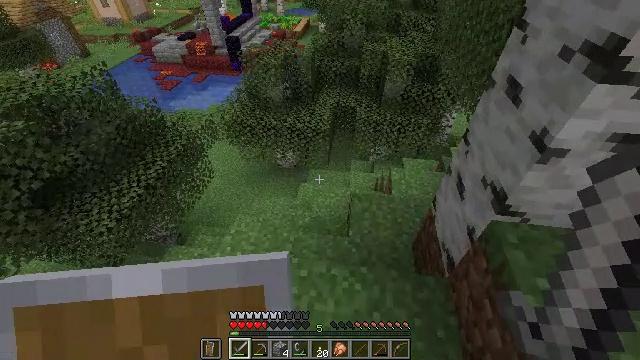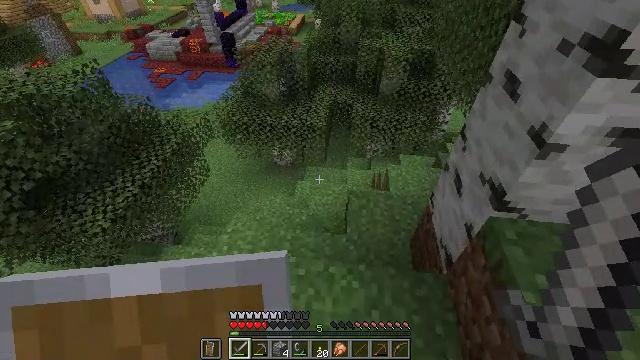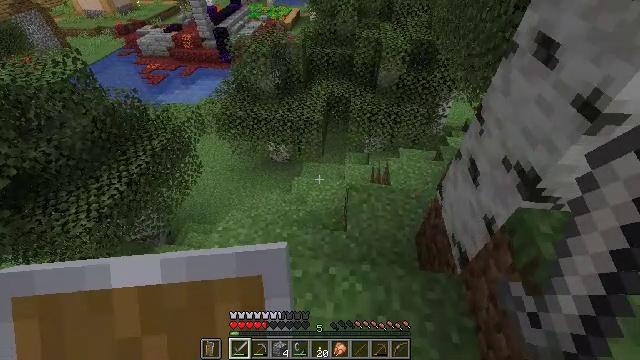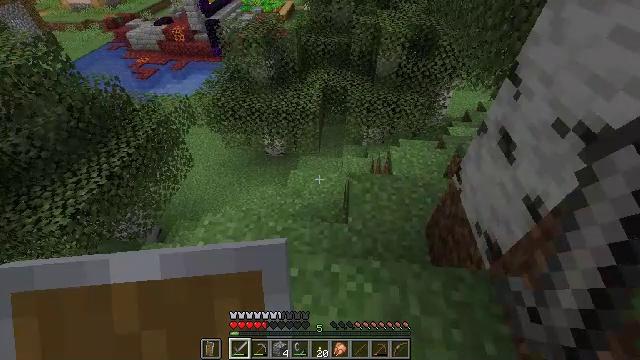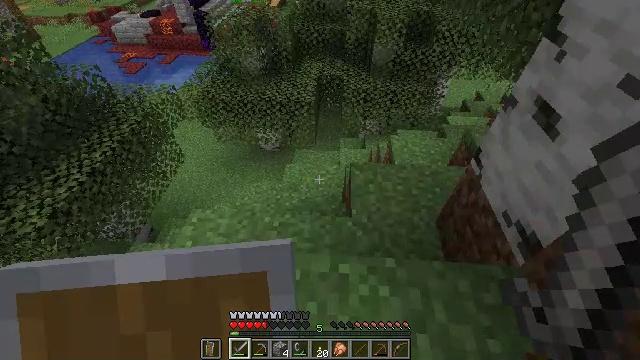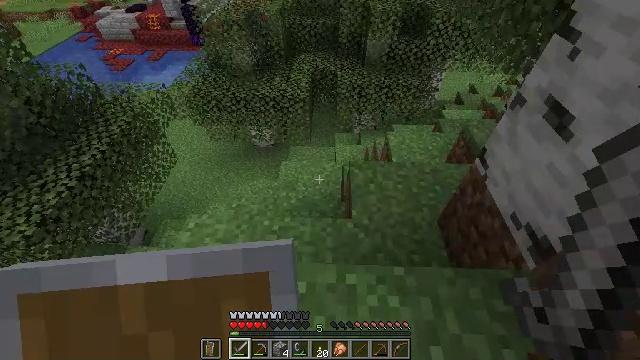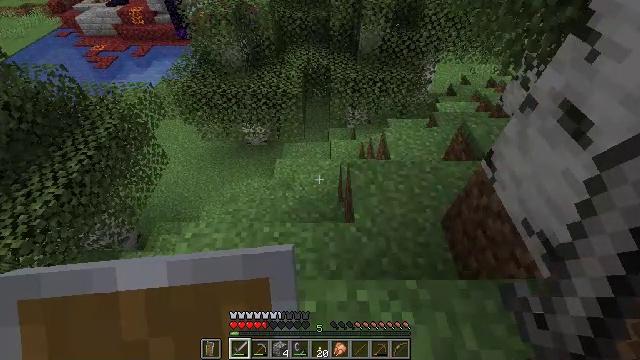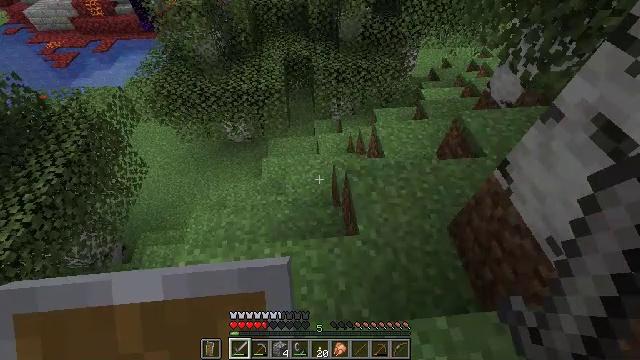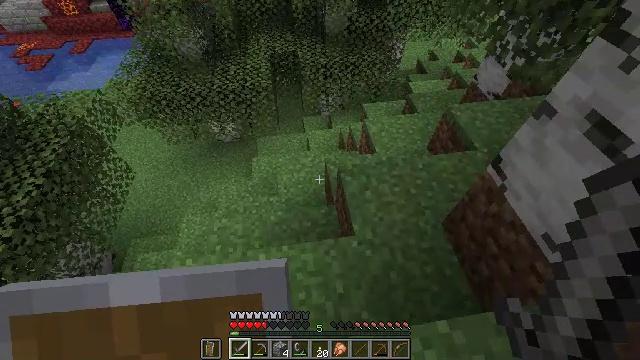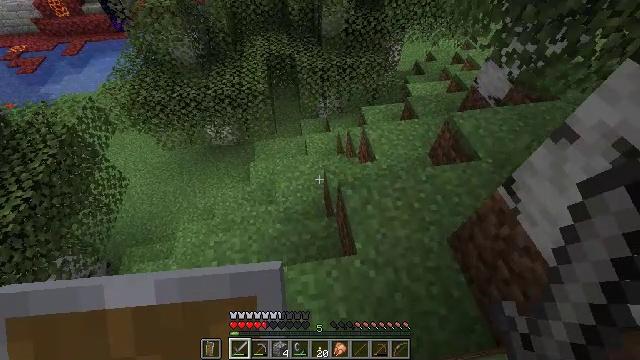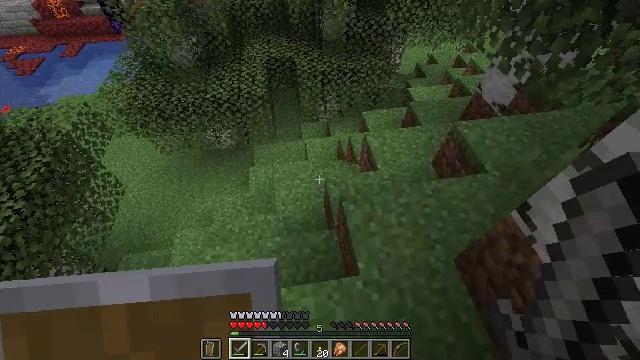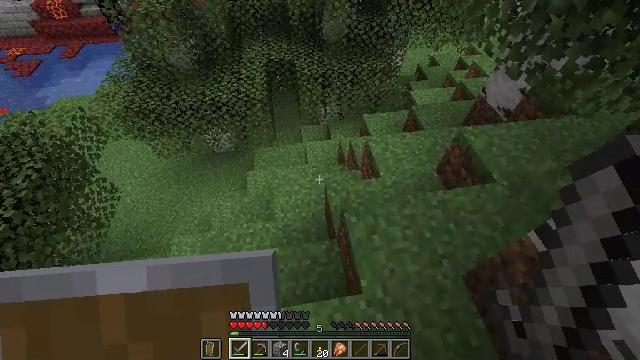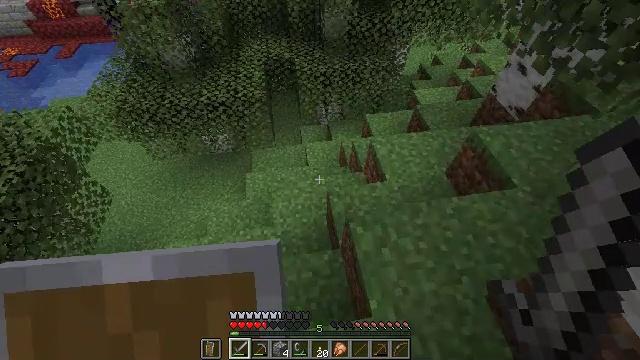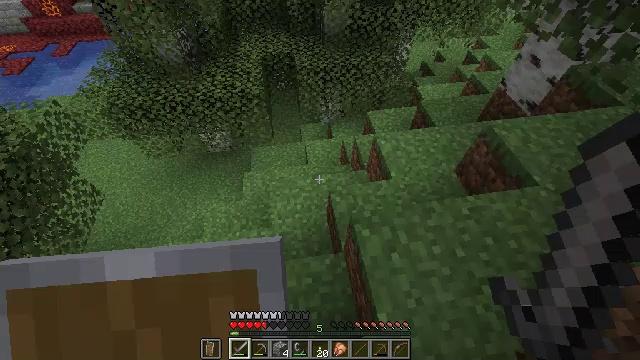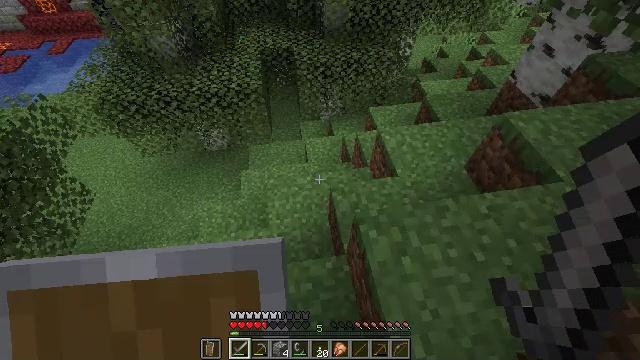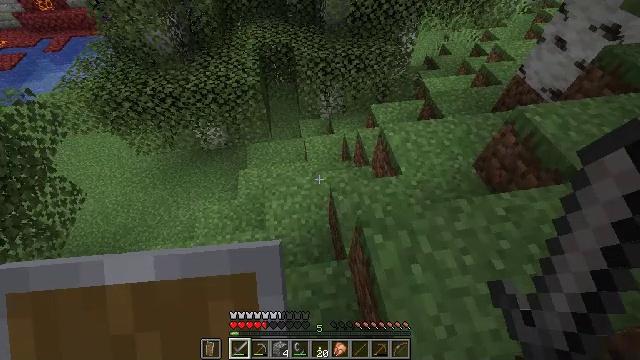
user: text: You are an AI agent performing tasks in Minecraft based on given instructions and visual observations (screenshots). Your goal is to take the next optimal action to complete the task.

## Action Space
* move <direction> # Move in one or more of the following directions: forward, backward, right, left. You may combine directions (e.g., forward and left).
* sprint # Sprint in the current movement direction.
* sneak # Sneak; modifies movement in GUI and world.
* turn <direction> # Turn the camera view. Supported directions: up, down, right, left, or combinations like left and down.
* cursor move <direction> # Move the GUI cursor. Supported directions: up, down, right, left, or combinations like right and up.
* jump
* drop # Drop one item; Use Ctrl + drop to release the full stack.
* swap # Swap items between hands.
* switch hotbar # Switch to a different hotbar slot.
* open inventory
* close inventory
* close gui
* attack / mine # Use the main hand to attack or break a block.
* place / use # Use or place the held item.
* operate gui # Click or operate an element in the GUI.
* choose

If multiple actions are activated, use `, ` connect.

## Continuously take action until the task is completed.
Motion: motion action
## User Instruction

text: Attack the mossy stone brick slab to gather it.
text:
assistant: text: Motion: move forward
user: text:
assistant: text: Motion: move forward
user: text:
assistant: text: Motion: move forward and move left, turn right
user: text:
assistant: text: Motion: move forward and move left, turn right and down
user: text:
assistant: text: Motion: move forward and move left, turn right and down
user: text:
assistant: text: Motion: move forward and move left, turn right and down
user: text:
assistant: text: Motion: move forward, turn right and down
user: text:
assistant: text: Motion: move forward, turn right and down
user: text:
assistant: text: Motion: move forward
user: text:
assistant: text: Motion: move forward
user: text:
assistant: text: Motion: move forward
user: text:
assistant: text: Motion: move forward
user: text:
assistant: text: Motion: move forward
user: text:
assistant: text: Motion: move forward
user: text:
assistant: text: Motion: move forward
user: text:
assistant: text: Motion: move forward, turn down
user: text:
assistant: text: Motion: move forward, turn left and down
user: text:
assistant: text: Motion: move forward, turn left and down
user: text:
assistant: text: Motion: move forward and move left, turn left and down
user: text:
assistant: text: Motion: move forward and move left, turn left and down
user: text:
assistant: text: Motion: move forward and move left, turn left
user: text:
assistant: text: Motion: move forward and move left
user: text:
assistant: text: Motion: move forward and move left
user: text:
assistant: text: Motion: move forward, turn right
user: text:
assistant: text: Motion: move forward, turn right
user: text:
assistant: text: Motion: move forward
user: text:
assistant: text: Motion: move forward
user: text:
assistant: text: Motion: move forward
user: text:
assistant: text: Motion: move forward
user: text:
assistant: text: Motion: move forward